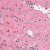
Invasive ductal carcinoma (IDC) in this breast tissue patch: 0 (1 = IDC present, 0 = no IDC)